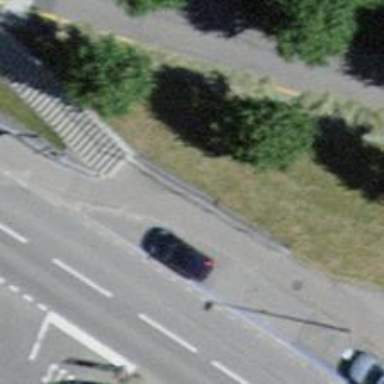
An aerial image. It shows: Bus stop along the road.